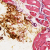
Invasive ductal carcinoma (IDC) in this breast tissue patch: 0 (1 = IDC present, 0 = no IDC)